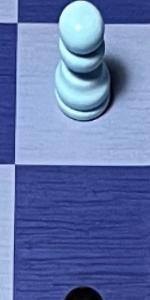
Label: Empty